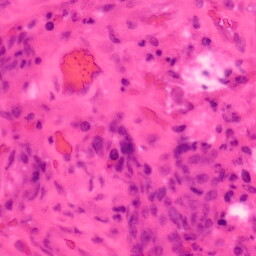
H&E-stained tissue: Colon